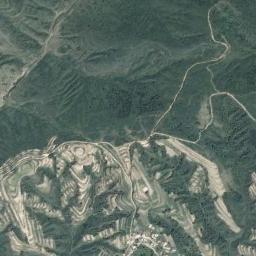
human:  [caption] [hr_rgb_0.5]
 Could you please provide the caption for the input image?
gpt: The mountain is consist of half of green plants and half of bare land .

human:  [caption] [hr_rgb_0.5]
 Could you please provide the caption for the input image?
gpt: Eighty percent of the area on this mountain is bare rock .

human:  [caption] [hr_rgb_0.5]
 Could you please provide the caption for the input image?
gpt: The mountain is uneven and rough .

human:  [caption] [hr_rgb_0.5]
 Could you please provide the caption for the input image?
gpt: The folded mountain is covered with dense vegetation and has some terraces and roads .

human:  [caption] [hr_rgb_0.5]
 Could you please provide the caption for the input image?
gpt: There are many terraces and green forests and rivers on the mountain .